Question: The error message that is showing in Dev tools:

I am trying to execute a PHP file in Flutter.
The code that I have is:
'''
class _MyAppState extends State<MyApp> {
@override
var url = 'http://localhost/myDashFolder/getdata.php';
Future<List> getData() async {
final response = await http.get(Uri.parse(url));
if (response.statusCode == 200) {
return json.decode(response.body);
}
else {
throw Exception("Response content length is ${response.statusCode}, failed to get any details.");
}
}
'''
In Dev tools, the get request is showing an error. However, when I execute the same manually, it works.
What am I doing wrong?
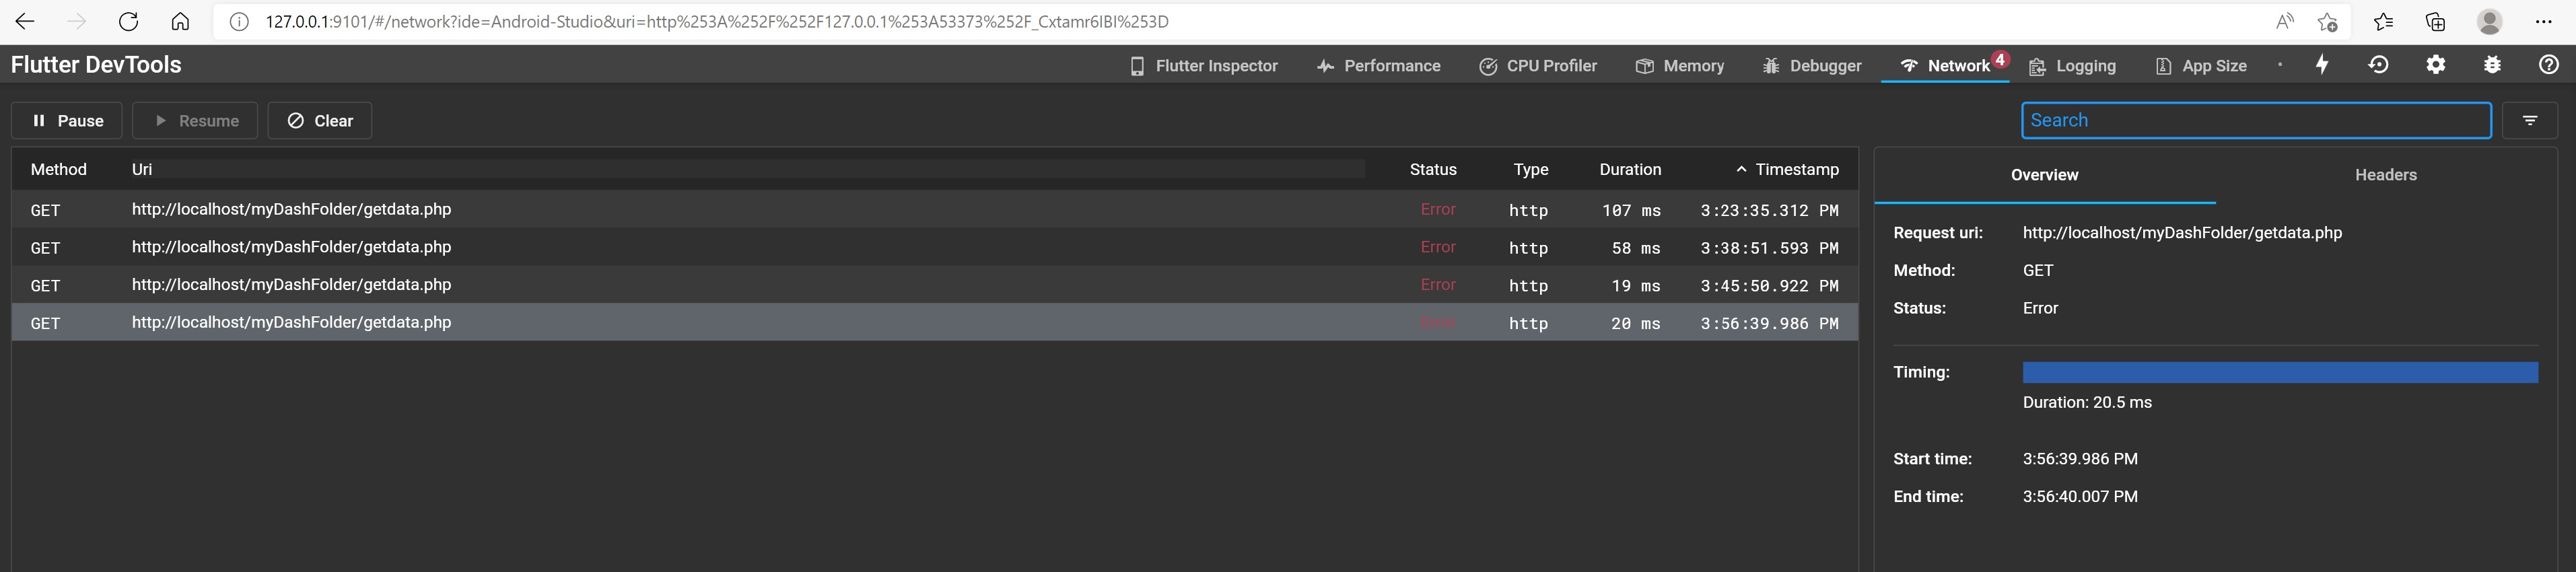
Answer: url = <URL>
Try using the above URL in your emulator.
Source : <URL>